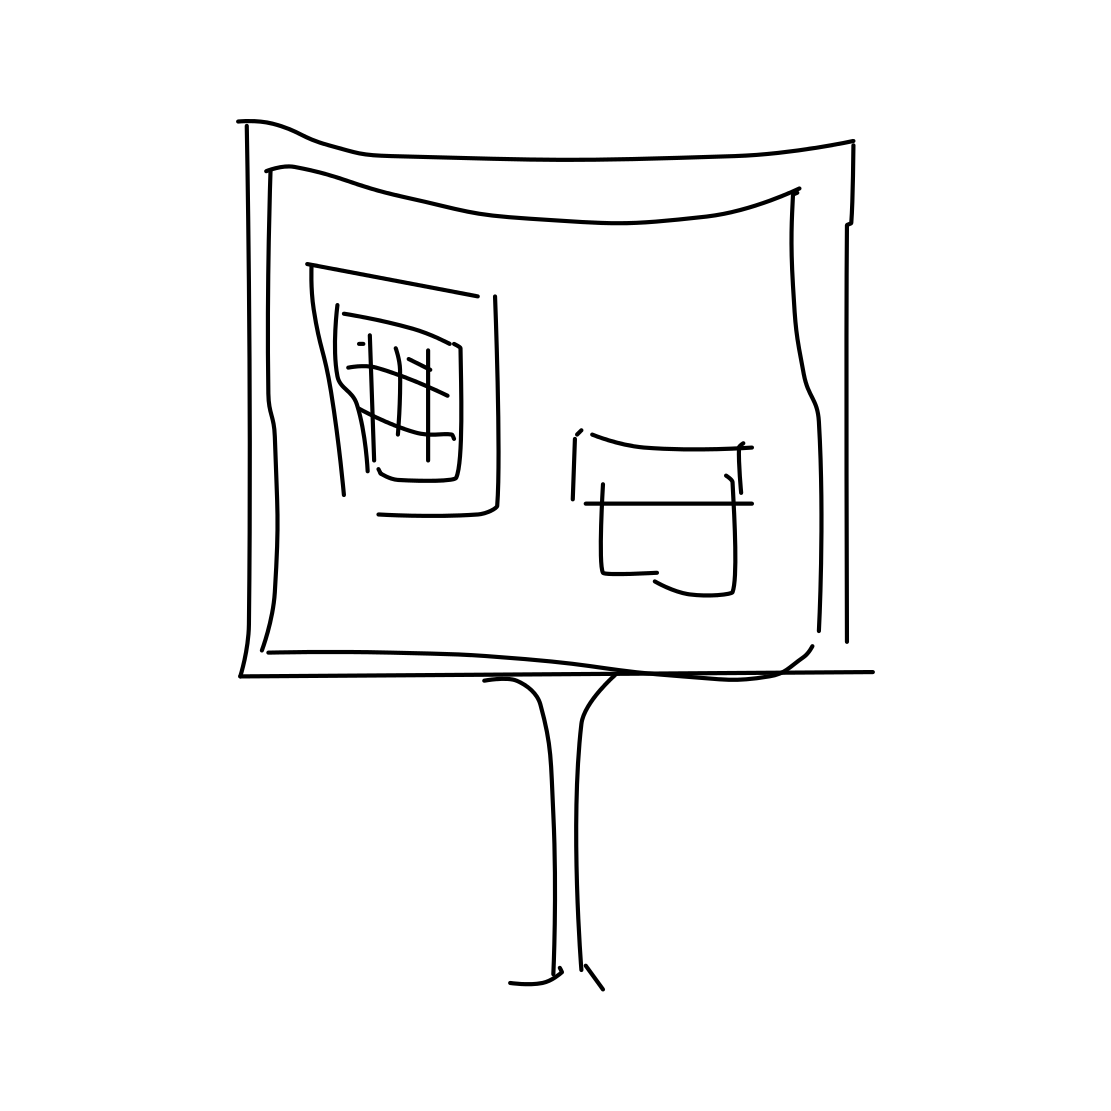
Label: parking meter